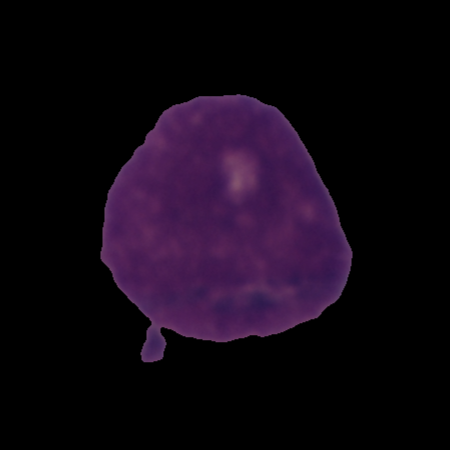
Label: cancer